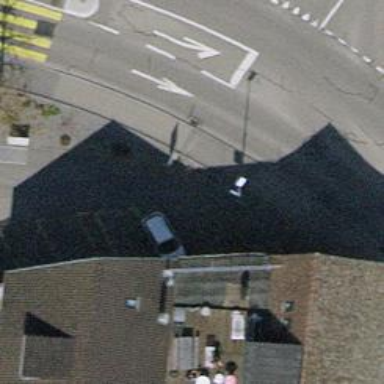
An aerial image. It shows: Bollard.